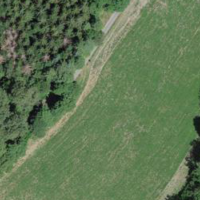
EUNIS habitat code: 41
Species observed at this site:
Lamium maculatum